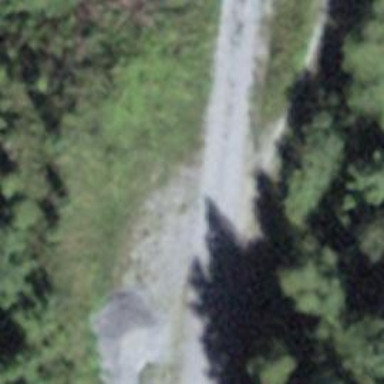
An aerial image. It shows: Track with grade 2 tracktype.